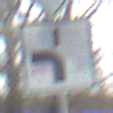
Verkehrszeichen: VerlaufVorfahrtsstrasse5
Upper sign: Vorfahrtsstrasse
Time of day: MorningAfternoon
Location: Outdoor (Nature)
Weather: PartlyCloudy
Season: NotSpecified
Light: Natural